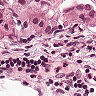
Metastatic tissue present: yes